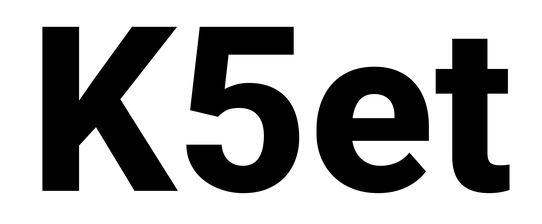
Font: Roboto_ExtraBold